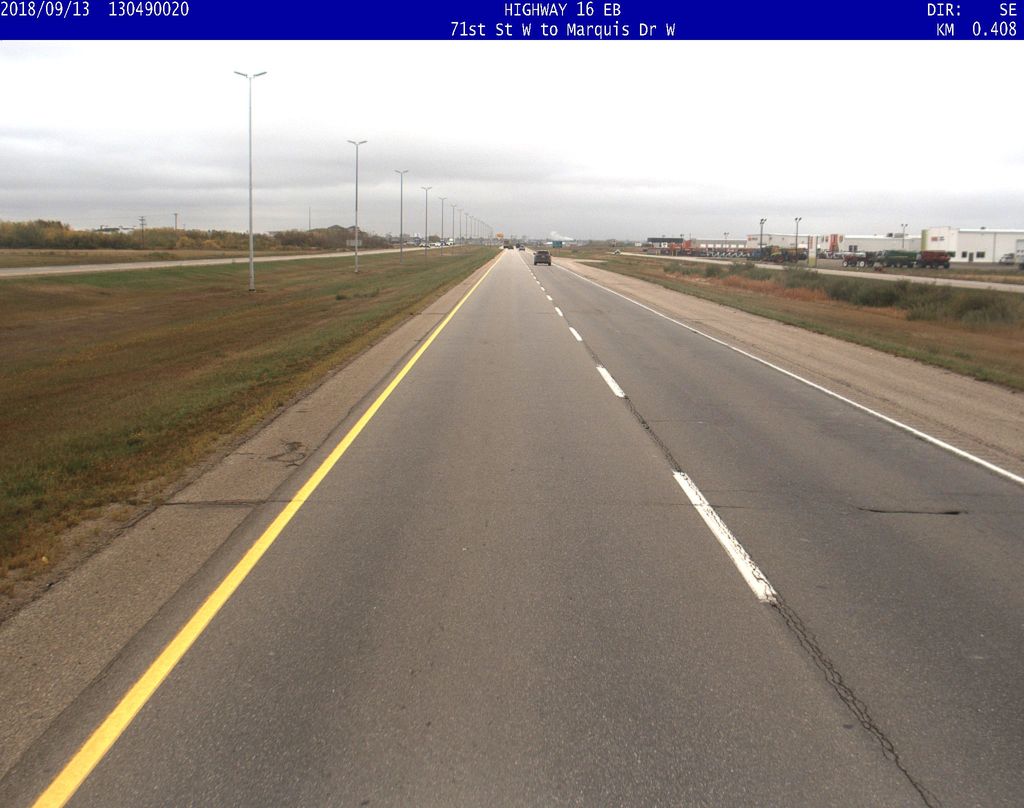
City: saskatoon